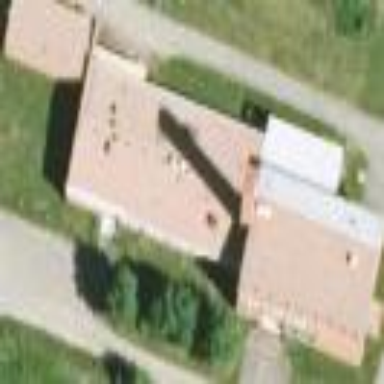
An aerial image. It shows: School building.